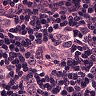
Metastatic tissue present: yes